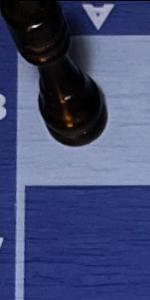
Label: Empty